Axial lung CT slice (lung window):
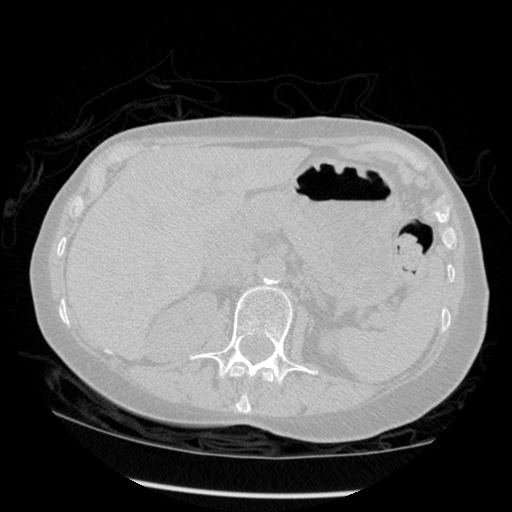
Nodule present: no